RGB frame:
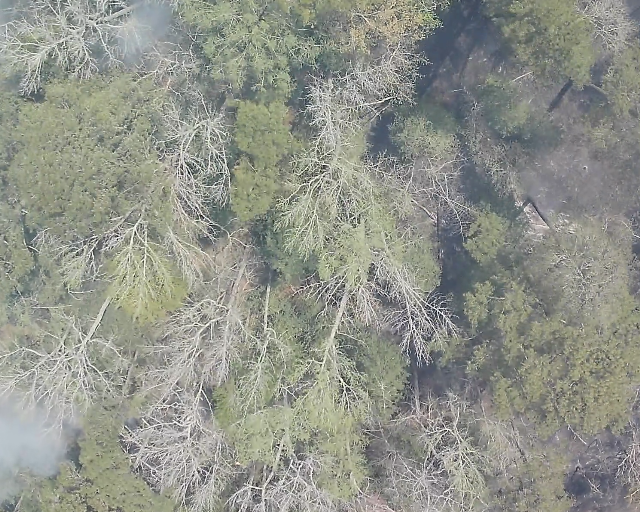
Thermal frame:
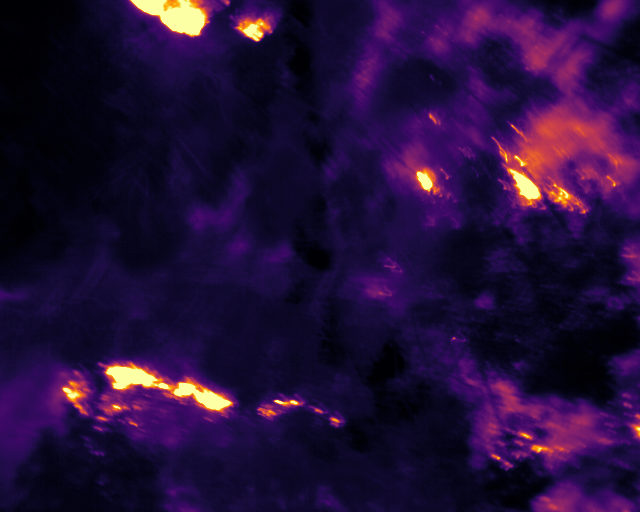
Captured: 2026-02-26 03:43:28
Pixels at or above 80 °C: 3049 (fraction of frame: 0.009305)